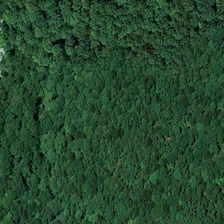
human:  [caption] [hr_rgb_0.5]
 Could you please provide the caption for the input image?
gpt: many green trees are in a forest .

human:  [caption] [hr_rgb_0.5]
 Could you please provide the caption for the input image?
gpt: many green trees are in a forest .

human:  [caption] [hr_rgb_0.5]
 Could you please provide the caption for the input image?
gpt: many green trees are in a forest .

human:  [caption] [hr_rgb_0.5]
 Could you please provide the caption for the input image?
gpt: many green trees are in a forest .

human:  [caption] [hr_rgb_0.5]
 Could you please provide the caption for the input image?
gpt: many green trees are in a forest .